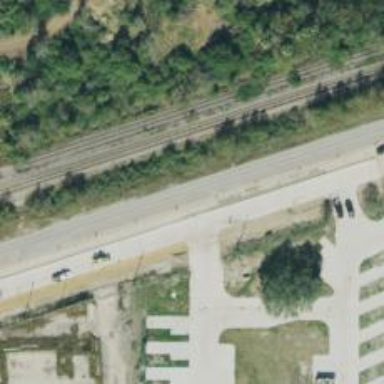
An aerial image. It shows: Secondary road.